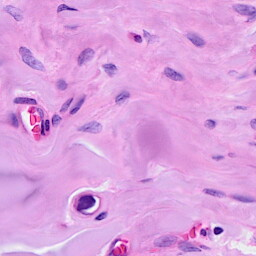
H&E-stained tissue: Breast